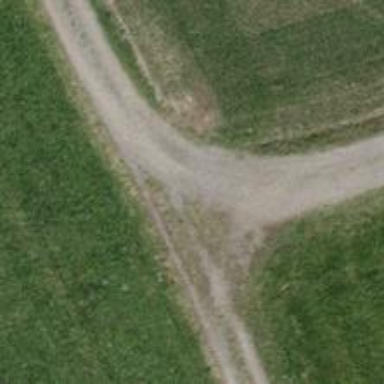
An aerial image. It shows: Gravel track with track type of grade3.